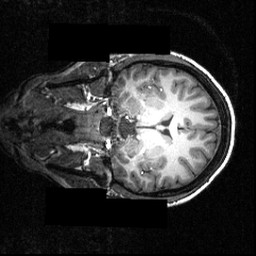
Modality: T1w
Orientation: coronal
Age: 26
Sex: female
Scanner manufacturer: siemens
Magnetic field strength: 3.951 T
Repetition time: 1.5 s
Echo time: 0.00335 s